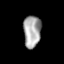
Tissue: lung
Cell type: Others
Senescence score: 0.2271
Nuclear area (px): 548
Mean DAPI intensity: 167.755